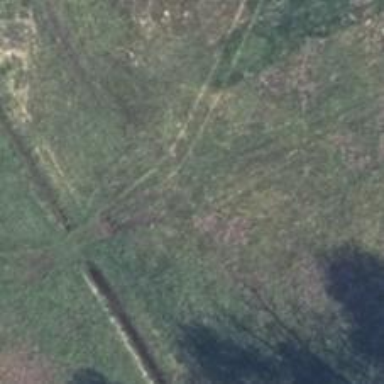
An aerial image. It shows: Grass track with grade5 track type.